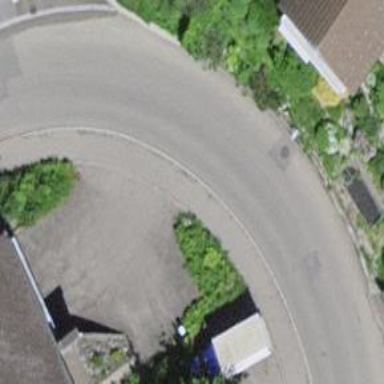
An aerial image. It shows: Asphalt sidewalk along the footway.